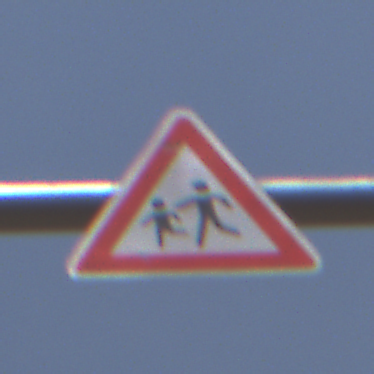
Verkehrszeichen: KinderRechts
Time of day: Midday
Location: Outdoor (Nature)
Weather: PartlyCloudy
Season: NotSpecified
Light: Natural